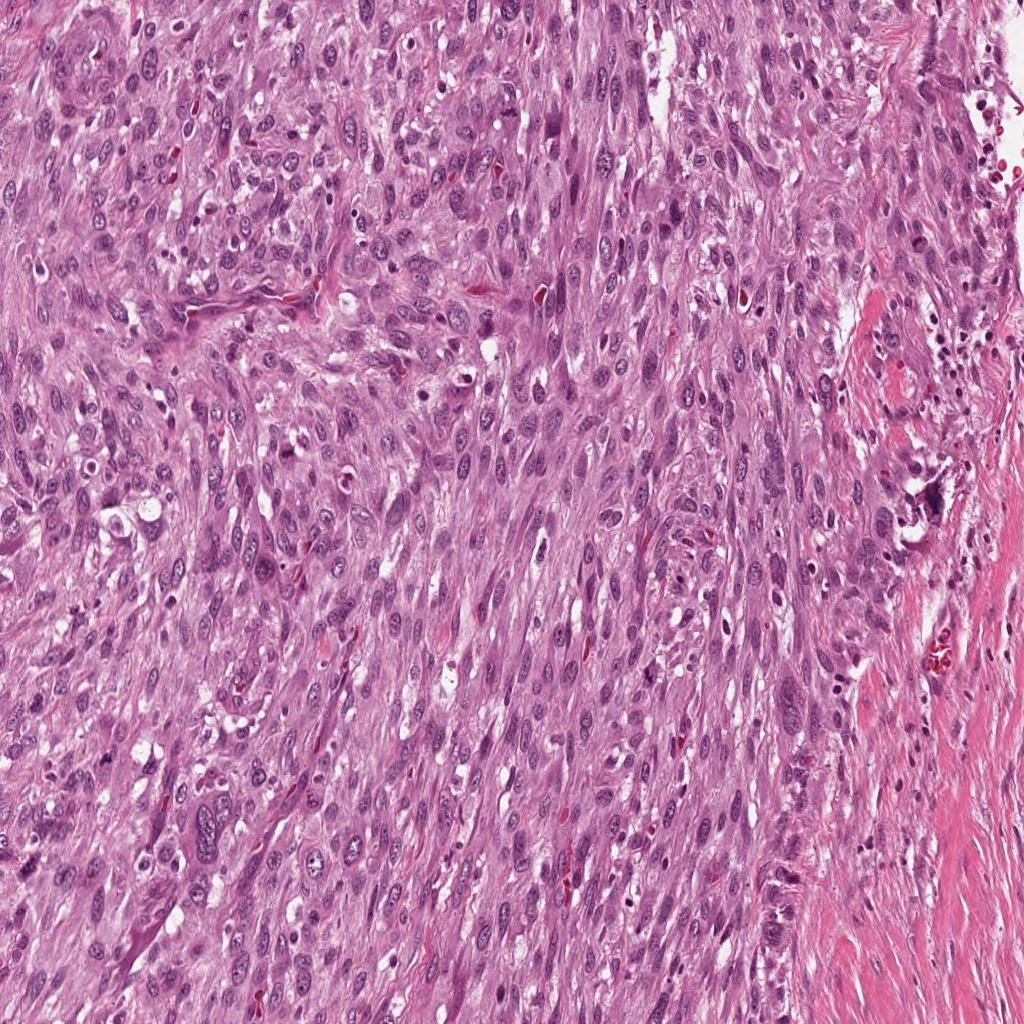
Label: Viable